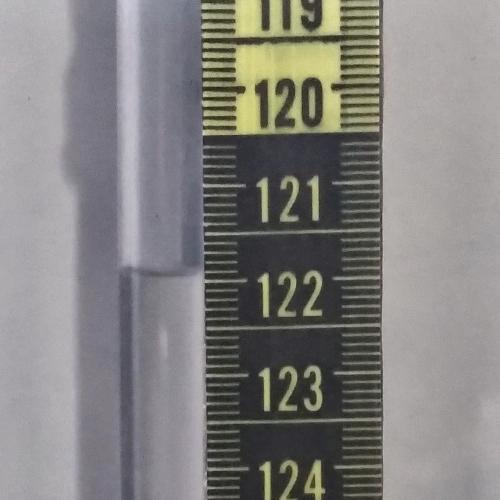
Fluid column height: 121.9 cm